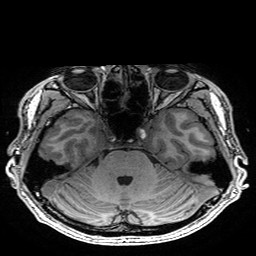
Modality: T1w
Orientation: coronal
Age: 34
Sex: male
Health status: healthy
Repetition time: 2.53 s
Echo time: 0.0034 s